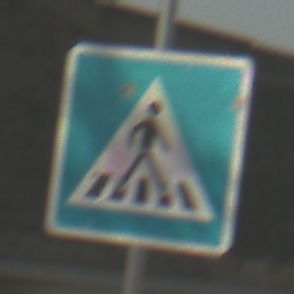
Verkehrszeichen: FussgaengerueberwegLinks
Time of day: MorningAfternoon
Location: Outdoor (Suburban)
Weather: Clear
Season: NotSpecified
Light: Natural